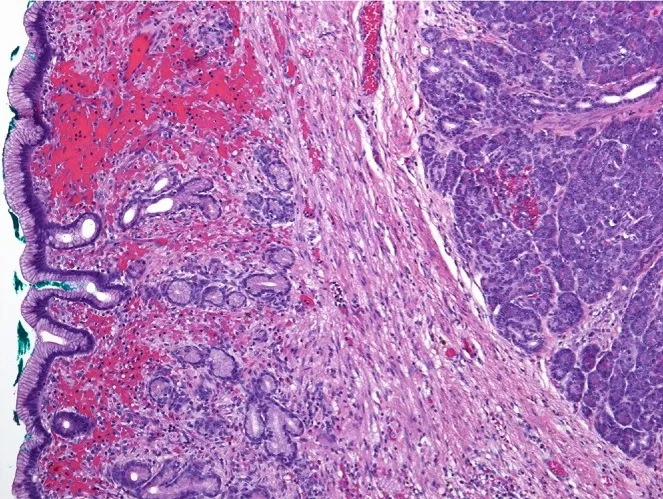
Ectopic pancreatic lobuli occupying the submucosa and muscularis propria under intact normal gastric mucosa (haematoxylin & eosin).
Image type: pathology (h&e)